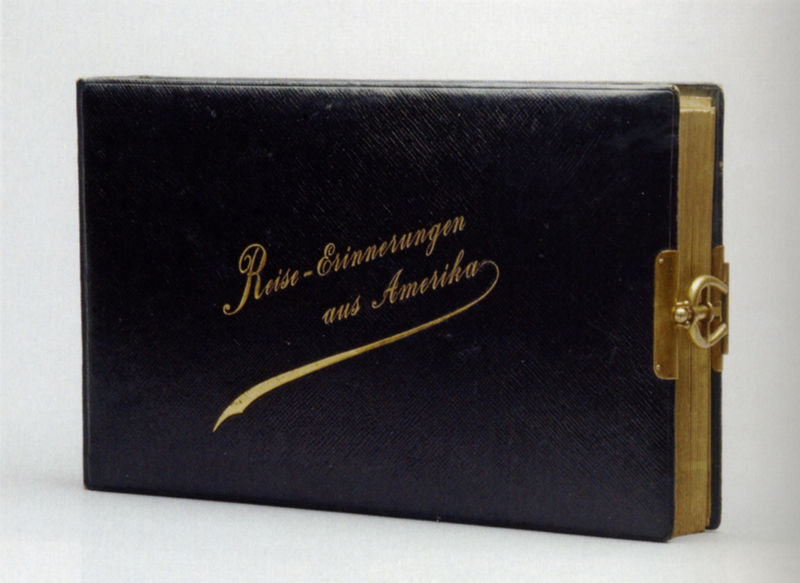
Titel: Fotoalbum "Reise-Erinnerungen aus Amerika"
Standort: München
Institution: Sammlung Dietmar Siegert
Schlagwörter: schwarz, schloss, gold, schrift, amerika, querformat, foto, fotografie, schnalle, buch, druck, titel, einband, schnörkel, seiten, büchlein, etui, reise, leder, america, beschlag, golden, siegel, verschluss, blättern, zigaretten, erinnerungen, album, amerike, fotoalbum, zigarettenetui, gebürstet, lock, reise erinnerungen, reise erinnerungen aus amerika